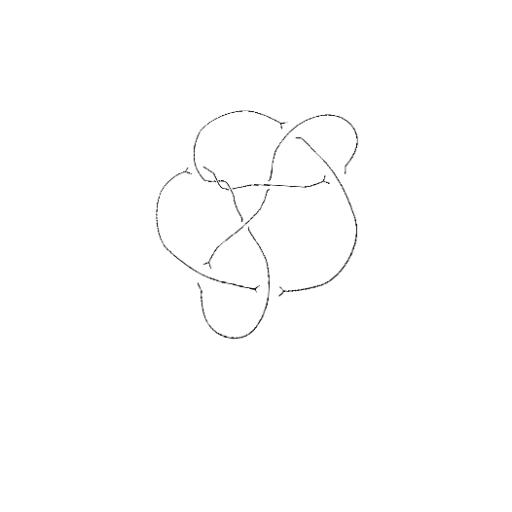
Crossing number: 9